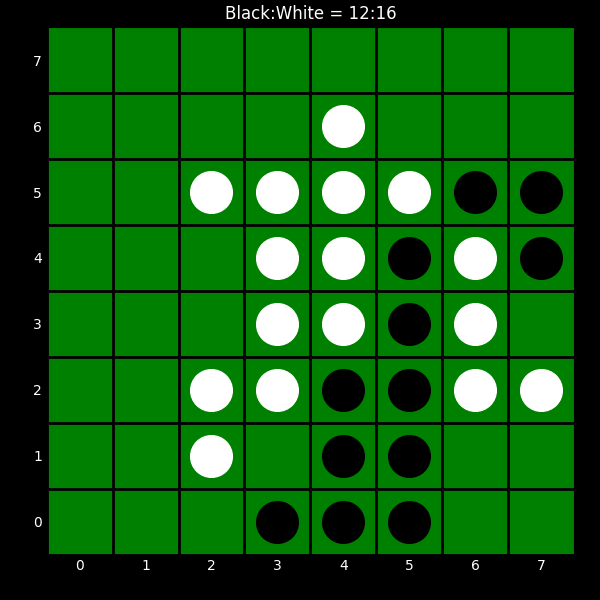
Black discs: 12
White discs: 16